Field crop: maize
Growth stage: 2
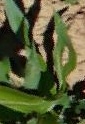
Species: maize